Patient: sex M, age 35
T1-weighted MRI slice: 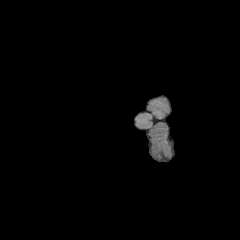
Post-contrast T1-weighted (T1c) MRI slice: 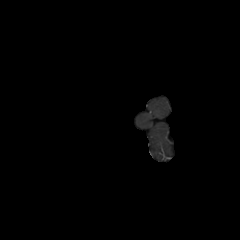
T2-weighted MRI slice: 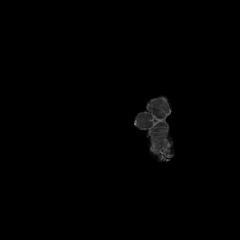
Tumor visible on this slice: no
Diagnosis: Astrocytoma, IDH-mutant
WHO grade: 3